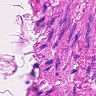
Metastatic tissue present: no